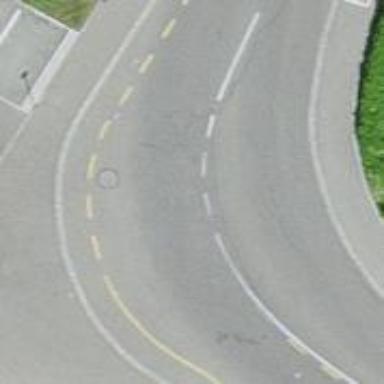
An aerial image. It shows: Tertiary road with asphalt surface. The road has designated cycle lane on the left.